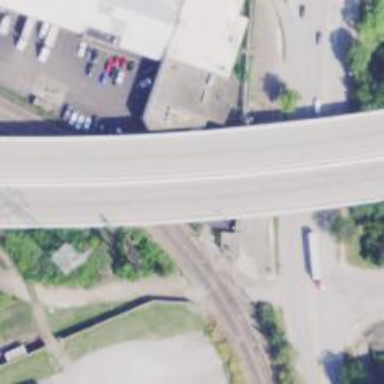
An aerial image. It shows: Viaduct bridge over motorway.